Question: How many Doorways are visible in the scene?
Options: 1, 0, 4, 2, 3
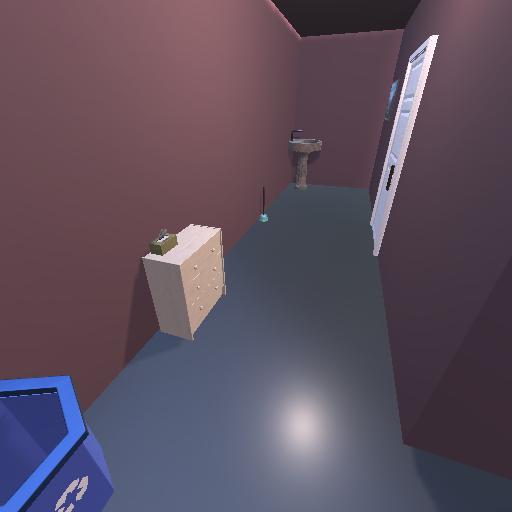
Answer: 1